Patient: sex M, age 52
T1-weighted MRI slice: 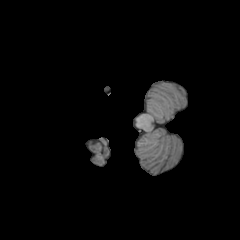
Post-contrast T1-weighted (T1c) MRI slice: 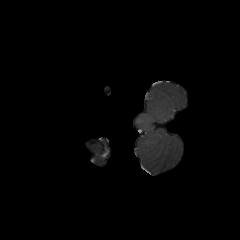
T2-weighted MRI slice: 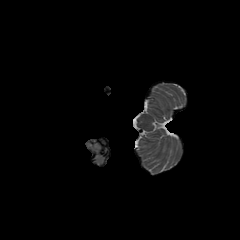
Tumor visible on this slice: no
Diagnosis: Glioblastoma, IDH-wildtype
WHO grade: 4